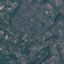
Land use / land cover class: Residential